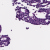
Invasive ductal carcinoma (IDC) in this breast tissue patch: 1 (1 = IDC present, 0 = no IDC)